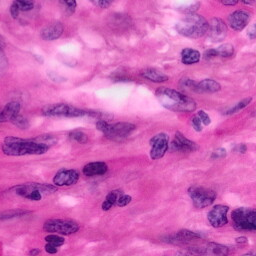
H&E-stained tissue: Pancreatic